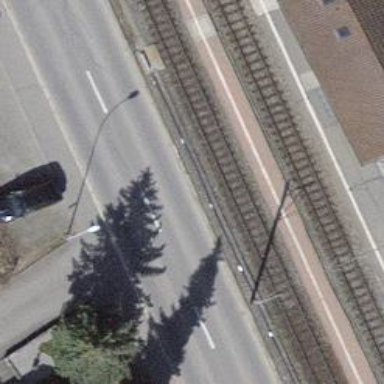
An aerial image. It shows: Narrow-gauge railway track with electrified contact line. The railway has one track.